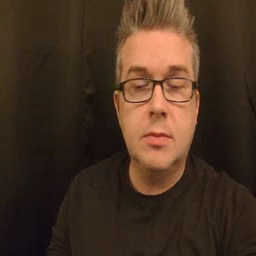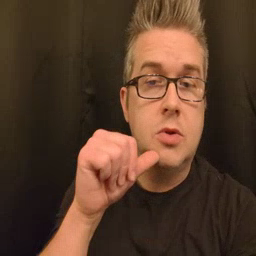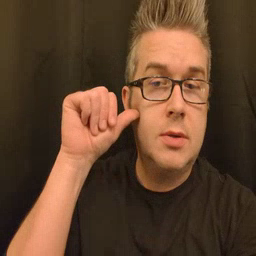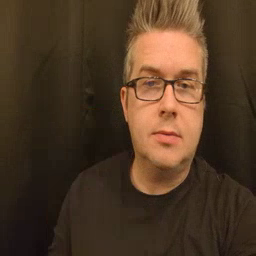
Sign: yesterday